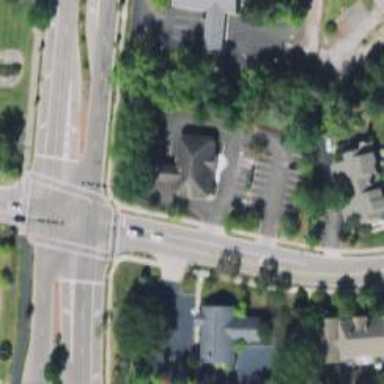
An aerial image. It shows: Footway with crossing.